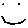
Label: smiley face